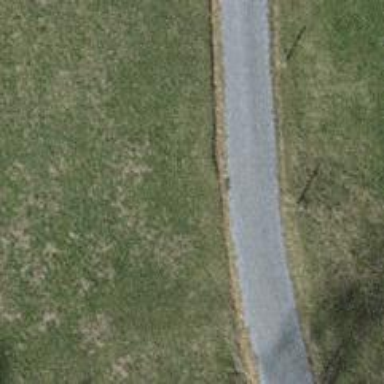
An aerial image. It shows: Track with compacted grade2 surface.